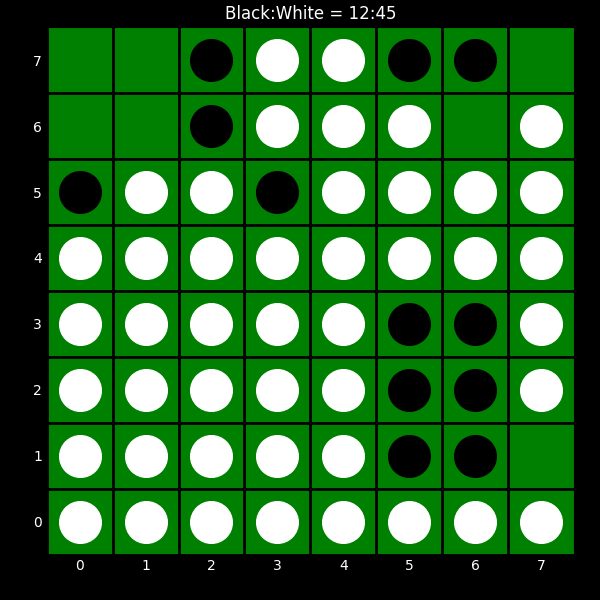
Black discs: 12
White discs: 45